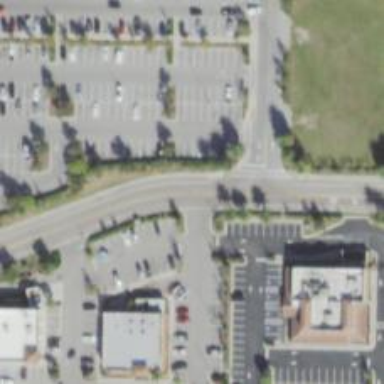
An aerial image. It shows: Tertiary road with sidewalk on the left.